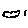
Label: cloud